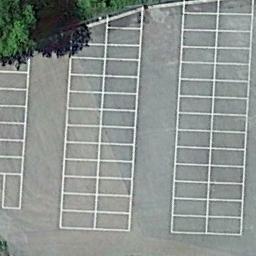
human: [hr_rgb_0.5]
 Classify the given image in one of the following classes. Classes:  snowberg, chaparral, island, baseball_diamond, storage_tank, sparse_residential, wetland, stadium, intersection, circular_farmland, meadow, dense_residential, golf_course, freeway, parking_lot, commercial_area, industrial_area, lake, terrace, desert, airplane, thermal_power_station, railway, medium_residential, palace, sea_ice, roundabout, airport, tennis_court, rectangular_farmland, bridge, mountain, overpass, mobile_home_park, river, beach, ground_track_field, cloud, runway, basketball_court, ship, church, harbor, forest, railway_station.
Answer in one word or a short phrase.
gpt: parking_lot